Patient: sex F, age 46
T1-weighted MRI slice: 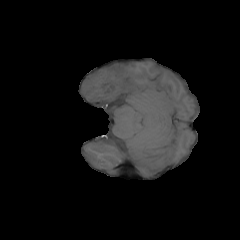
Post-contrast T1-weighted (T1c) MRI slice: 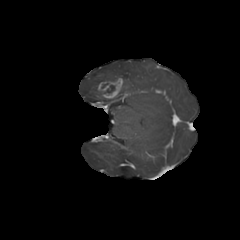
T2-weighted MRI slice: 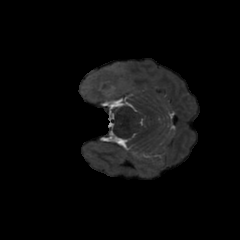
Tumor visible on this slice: yes
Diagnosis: Glioblastoma, IDH-wildtype
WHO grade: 4